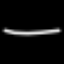
Label: line